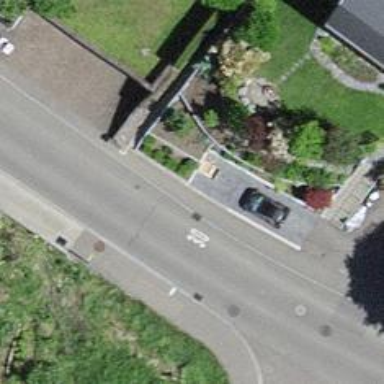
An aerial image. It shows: Bus stop with designated public transport stop position.